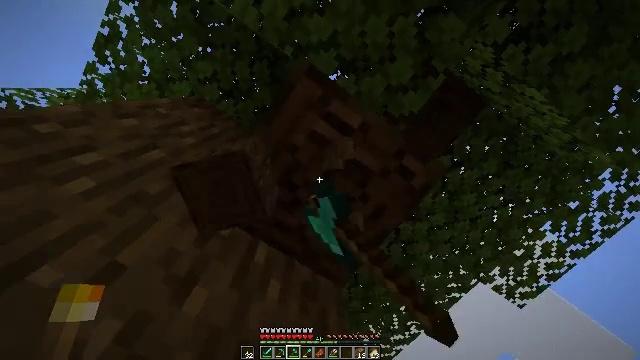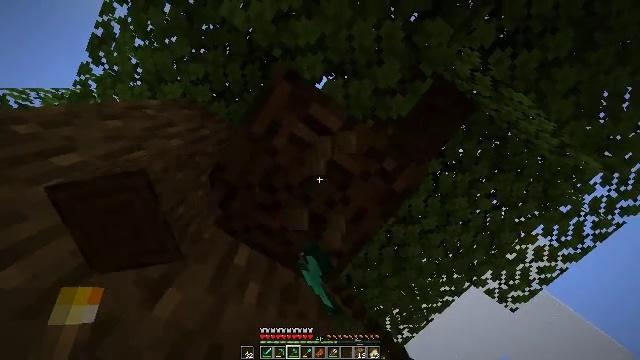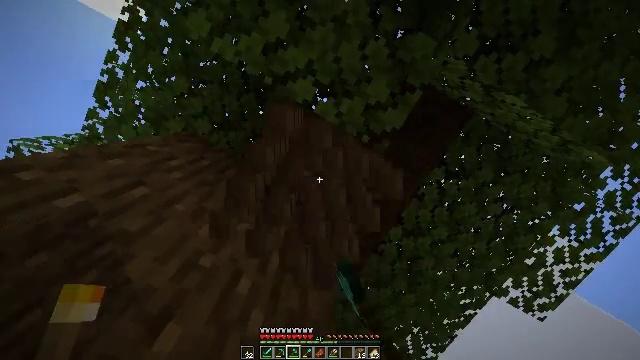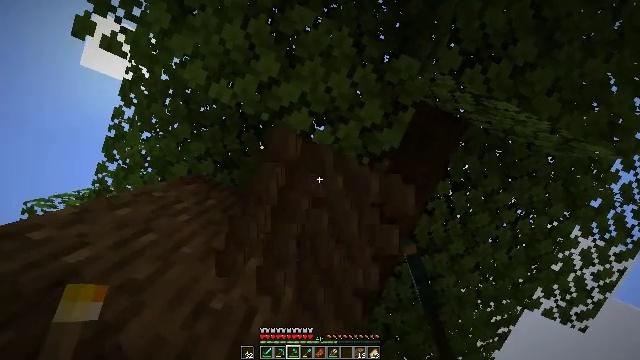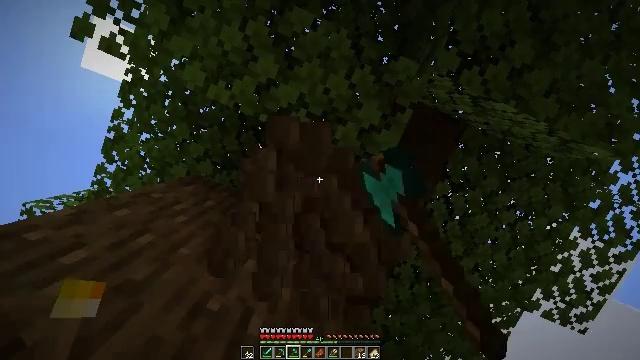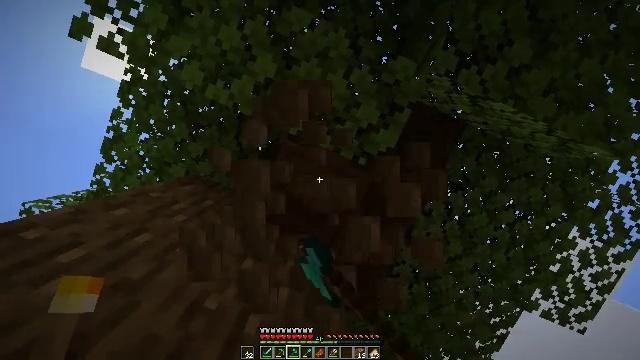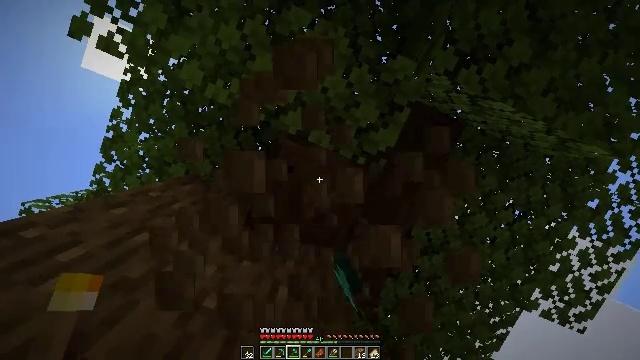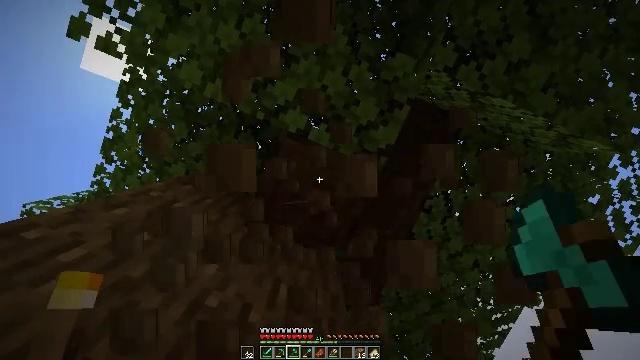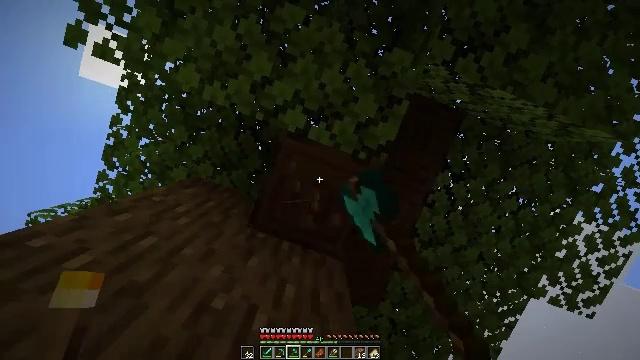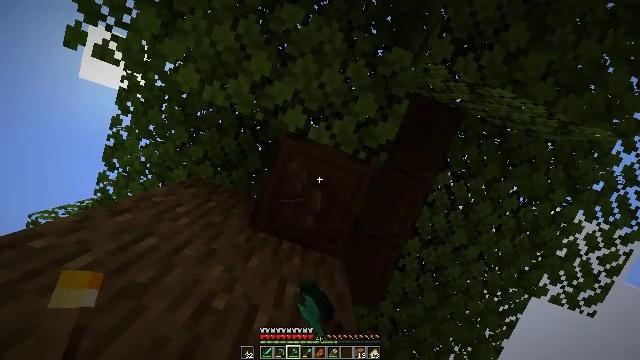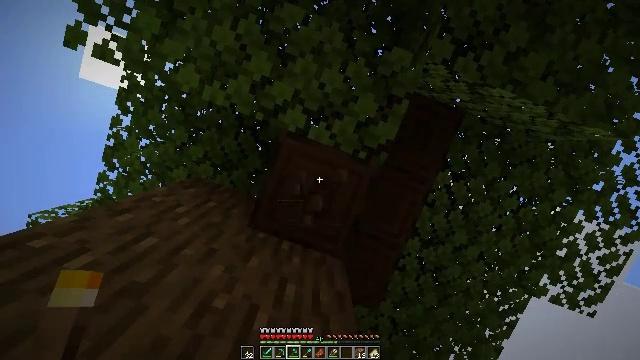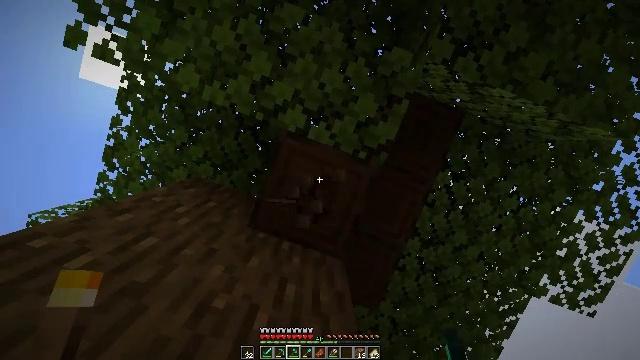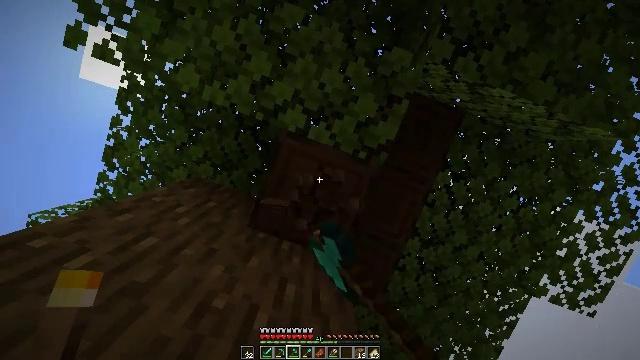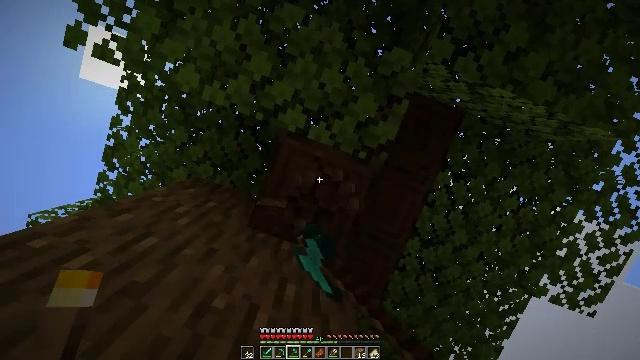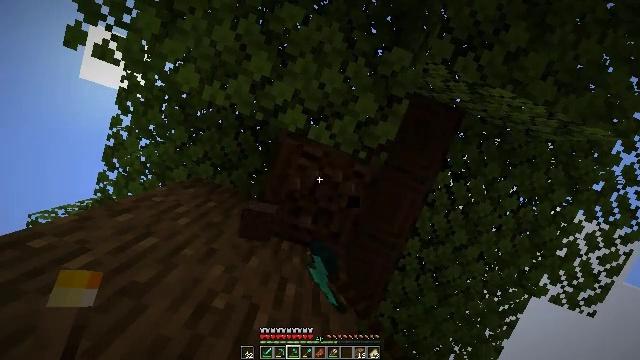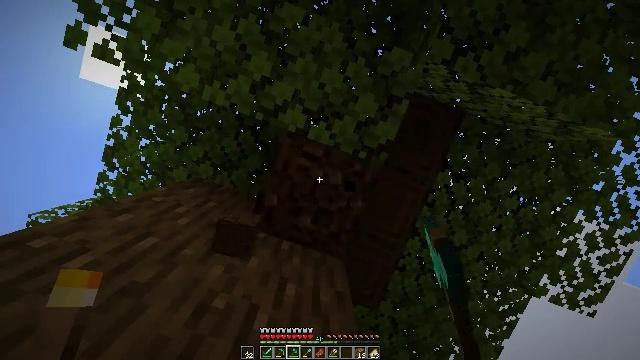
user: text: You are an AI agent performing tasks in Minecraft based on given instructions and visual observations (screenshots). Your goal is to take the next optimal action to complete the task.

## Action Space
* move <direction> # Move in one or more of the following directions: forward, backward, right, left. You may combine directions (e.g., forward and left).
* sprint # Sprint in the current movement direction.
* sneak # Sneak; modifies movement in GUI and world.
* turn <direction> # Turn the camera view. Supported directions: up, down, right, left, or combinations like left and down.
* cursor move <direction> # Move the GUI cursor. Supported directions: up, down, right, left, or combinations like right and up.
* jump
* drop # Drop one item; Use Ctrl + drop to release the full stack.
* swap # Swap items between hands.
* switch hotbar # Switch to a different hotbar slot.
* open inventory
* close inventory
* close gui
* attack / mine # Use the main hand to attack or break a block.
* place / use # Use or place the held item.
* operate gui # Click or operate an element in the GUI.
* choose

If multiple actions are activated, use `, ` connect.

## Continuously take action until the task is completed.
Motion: motion action
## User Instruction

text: Collect dark oak log for building.
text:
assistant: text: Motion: attack / mine
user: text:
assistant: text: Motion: turn left and up, attack / mine
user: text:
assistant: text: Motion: turn left and up, attack / mine
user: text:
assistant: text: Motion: attack / mine
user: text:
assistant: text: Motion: attack / mine
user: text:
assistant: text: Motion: attack / mine
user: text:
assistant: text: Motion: attack / mine
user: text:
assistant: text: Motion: turn left, attack / mine
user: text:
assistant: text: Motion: attack / mine
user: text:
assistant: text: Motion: attack / mine
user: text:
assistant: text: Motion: attack / mine
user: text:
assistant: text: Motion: attack / mine
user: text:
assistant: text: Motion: attack / mine
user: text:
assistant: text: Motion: attack / mine
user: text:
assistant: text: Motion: attack / mine
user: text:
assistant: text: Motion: attack / mine
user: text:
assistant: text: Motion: attack / mine
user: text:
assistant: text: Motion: attack / mine
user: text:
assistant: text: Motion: attack / mine
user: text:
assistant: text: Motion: attack / mine
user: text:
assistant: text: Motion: attack / mine
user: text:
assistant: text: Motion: attack / mine
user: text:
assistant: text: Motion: attack / mine
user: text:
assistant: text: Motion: attack / mine
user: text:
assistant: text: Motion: attack / mine
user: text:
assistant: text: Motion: attack / mine
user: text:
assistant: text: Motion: attack / mine
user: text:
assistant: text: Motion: attack / mine
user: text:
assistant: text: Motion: attack / mine
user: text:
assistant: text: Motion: move right, attack / mine